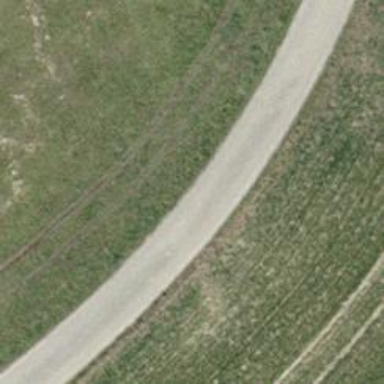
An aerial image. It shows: Track with grade1 tracktype.